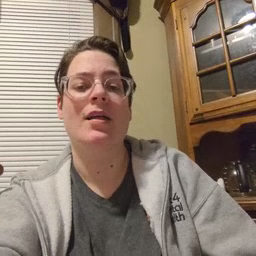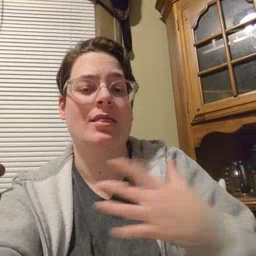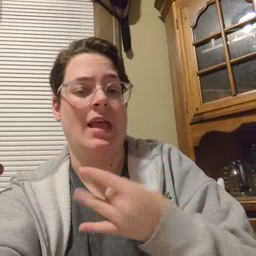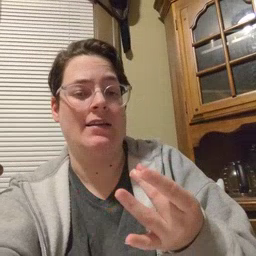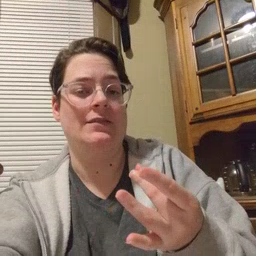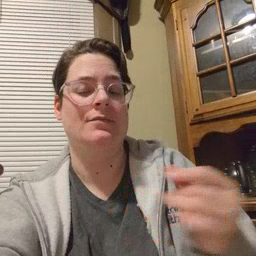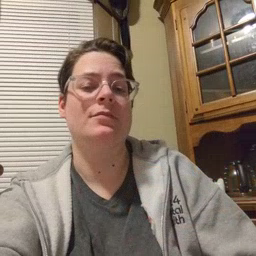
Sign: like